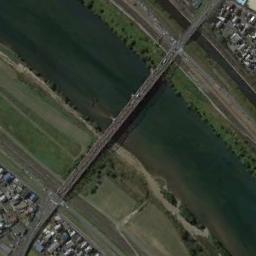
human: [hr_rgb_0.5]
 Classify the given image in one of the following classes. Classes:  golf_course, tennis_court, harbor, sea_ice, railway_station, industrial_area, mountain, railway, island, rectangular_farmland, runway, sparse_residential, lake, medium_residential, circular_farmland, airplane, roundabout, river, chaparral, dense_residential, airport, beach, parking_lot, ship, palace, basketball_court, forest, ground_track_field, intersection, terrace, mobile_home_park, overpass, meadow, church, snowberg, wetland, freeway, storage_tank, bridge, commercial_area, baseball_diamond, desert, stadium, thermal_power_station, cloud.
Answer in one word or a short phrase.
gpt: bridge